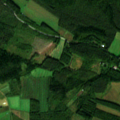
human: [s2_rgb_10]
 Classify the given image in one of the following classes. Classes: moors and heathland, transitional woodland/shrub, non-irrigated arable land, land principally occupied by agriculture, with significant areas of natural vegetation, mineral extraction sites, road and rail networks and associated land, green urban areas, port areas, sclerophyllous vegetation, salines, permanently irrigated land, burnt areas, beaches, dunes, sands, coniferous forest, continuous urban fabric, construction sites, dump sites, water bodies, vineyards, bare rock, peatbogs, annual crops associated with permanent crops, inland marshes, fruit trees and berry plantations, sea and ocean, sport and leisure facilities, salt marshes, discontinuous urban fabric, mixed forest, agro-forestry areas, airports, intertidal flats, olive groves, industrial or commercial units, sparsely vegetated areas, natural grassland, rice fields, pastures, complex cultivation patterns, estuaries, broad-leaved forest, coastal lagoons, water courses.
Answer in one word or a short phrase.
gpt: non-irrigated arable land, coniferous forest, mixed forest